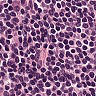
Metastatic tissue present: no